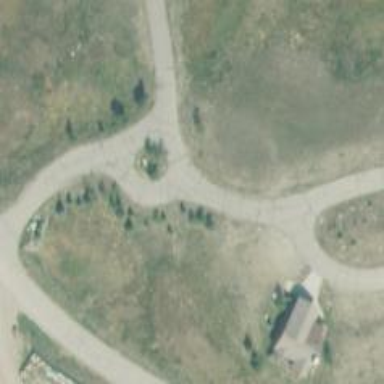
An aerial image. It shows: Residential road.